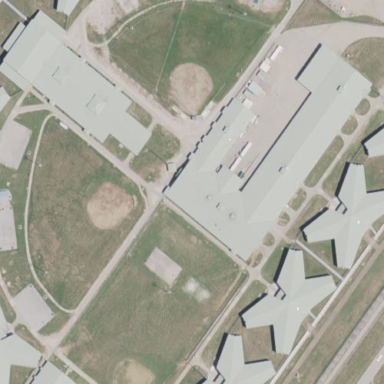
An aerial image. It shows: Prison.